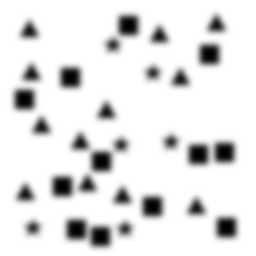
Squares: 12
Triangles: 12
Stars: 6
Total shapes: 30